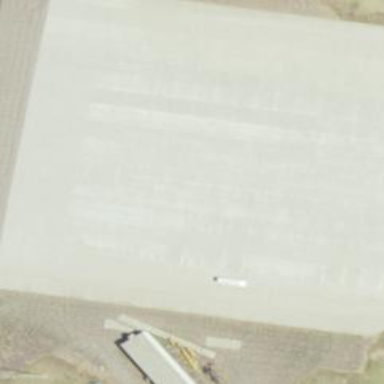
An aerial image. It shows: Image of taxiway at airport.